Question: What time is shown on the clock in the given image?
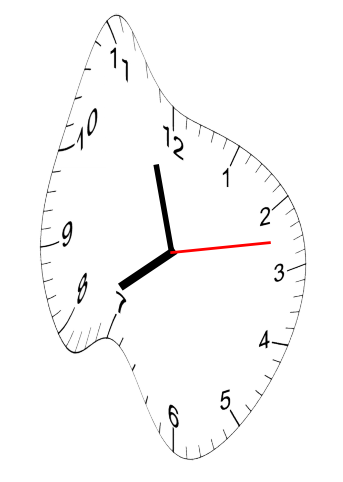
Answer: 07:57:13